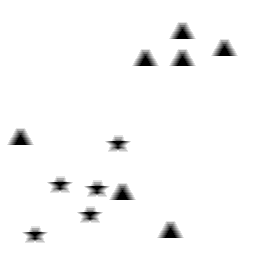
Squares: 0
Triangles: 7
Stars: 5
Total shapes: 12